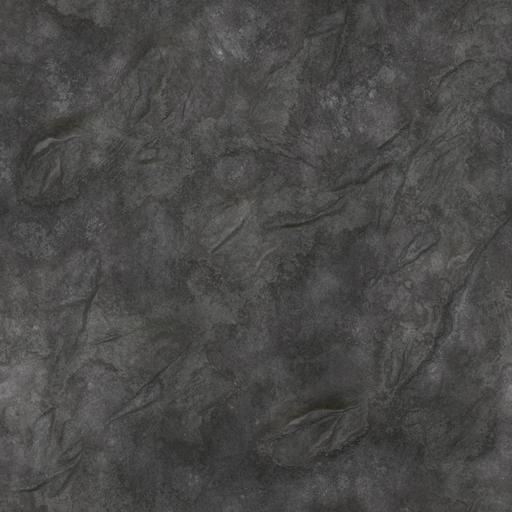
Tags: cliff dark grey moss mossy rock stone